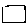
Label: square